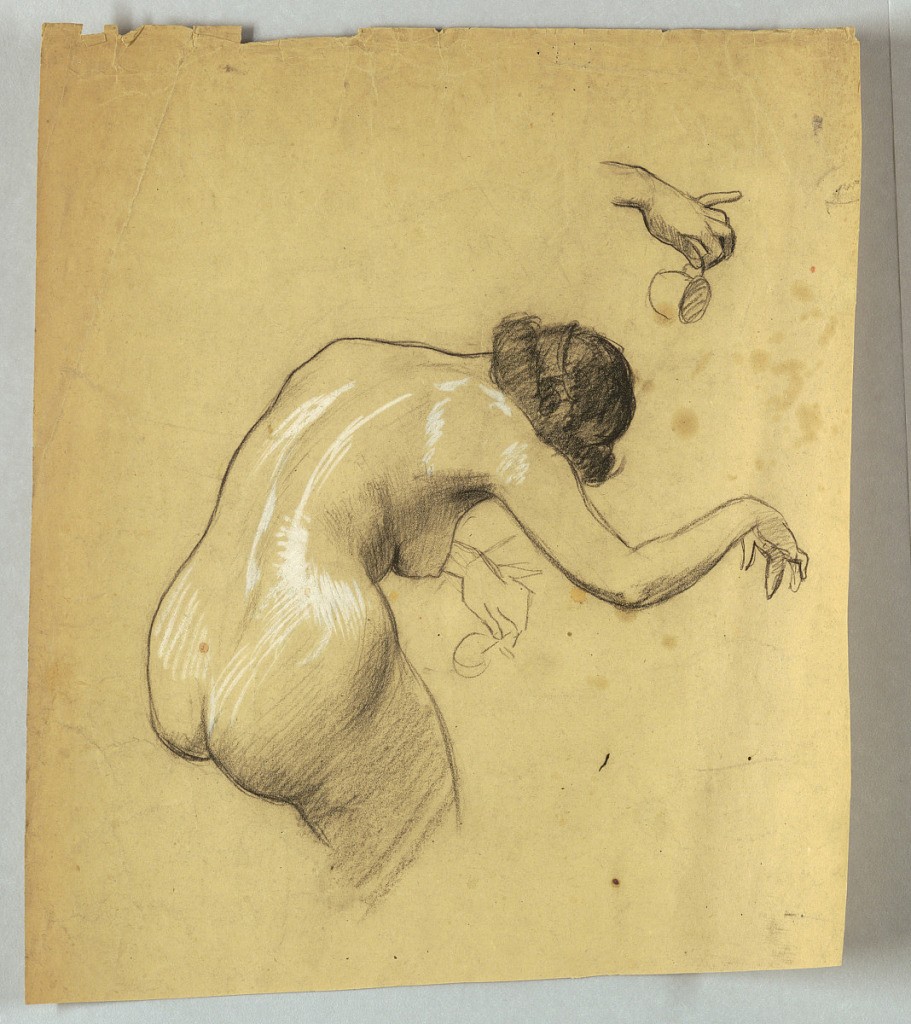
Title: Study of Bending Nude Figure Holding Cup
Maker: Louis Schaettle, American, 1867–1917
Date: ca. 1900
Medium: Charcoal and chalk on light brown paper
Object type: Drawing
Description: Bending female nude with head, torso and arms shown from the back. Left hand holds cup. Upper right, study of hand holding cup. Figure bends toward right.